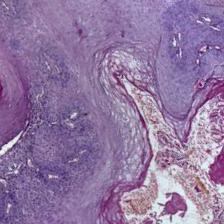
Diagnosis: OSCC